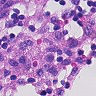
Metastatic tissue present: no